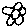
Label: flower